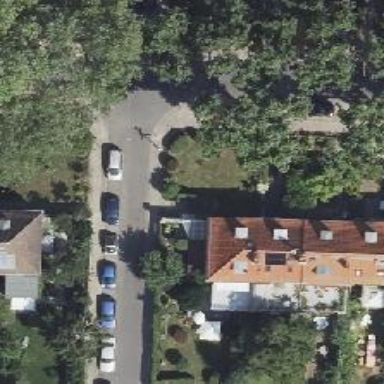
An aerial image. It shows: Residential road with asphalt surface. There is separate sidewalk and opposite cycleway. There is parking lane on the right side.